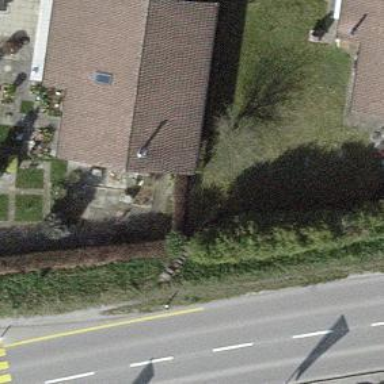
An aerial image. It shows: Simple house.